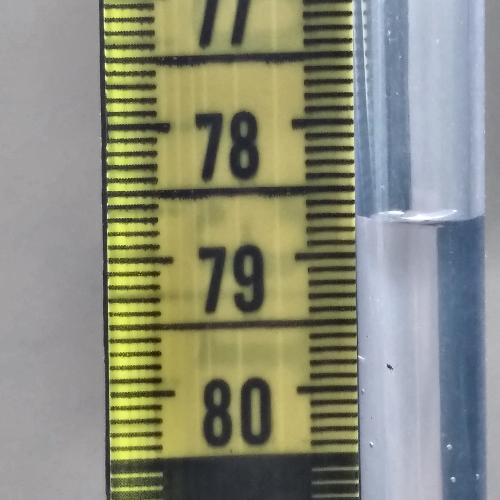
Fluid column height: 78.7 cm